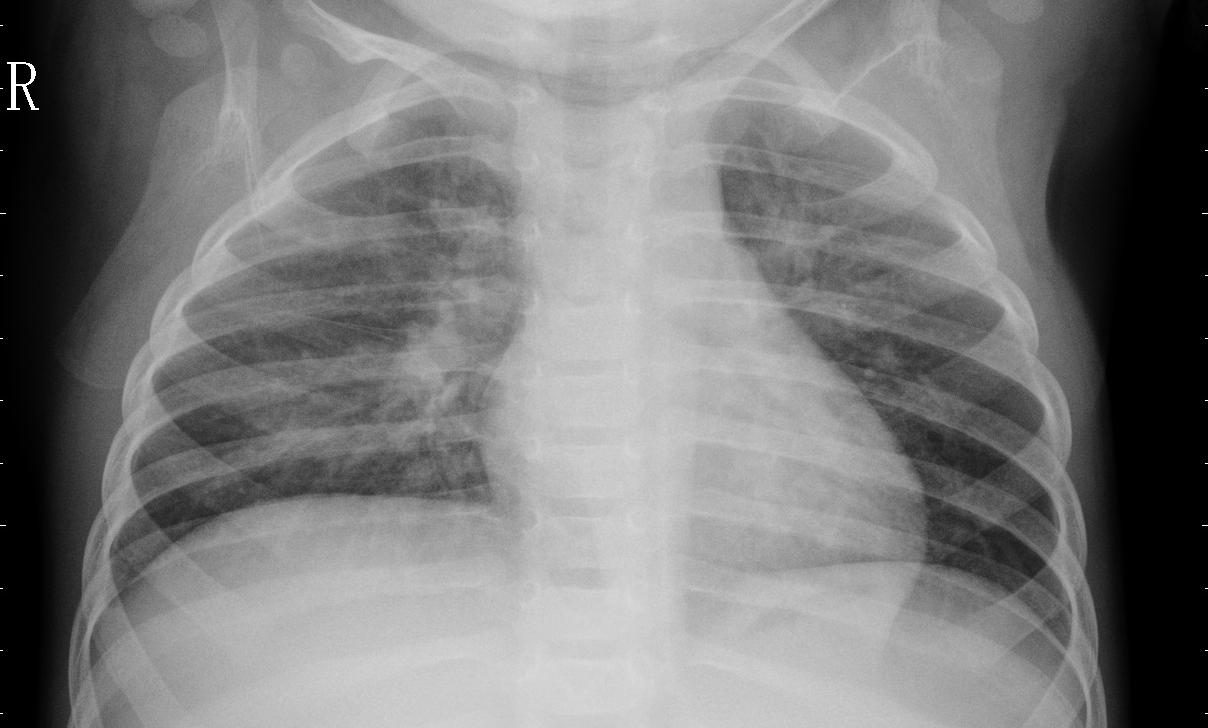
Diagnosis: PNEUMONIA